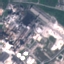
Land use / land cover: Industrial